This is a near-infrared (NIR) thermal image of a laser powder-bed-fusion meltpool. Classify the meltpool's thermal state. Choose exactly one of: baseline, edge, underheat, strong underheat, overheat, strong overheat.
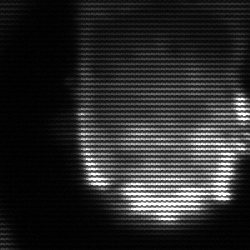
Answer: baseline